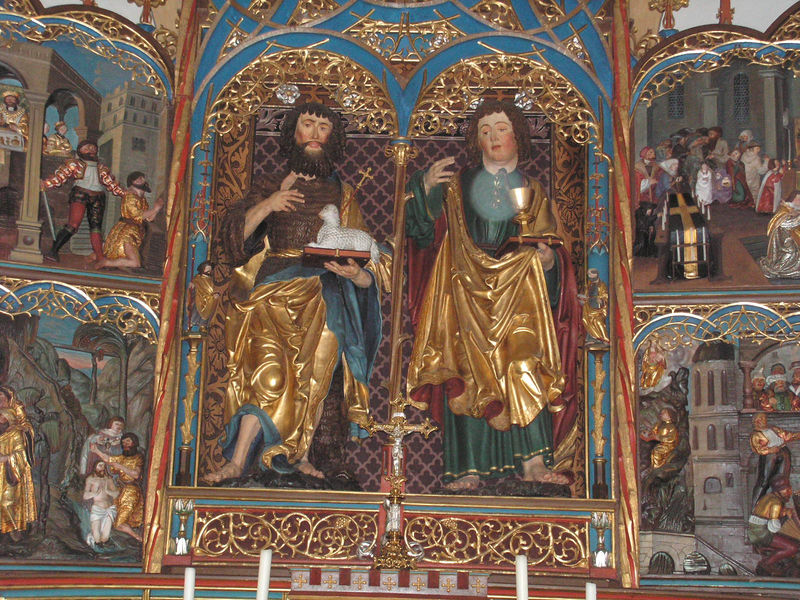
Titel: Pfarrkirche St. Johannes in Landau an der Isar
Standort: Landau an der Isar, Pfarrkirche St. Johannes (EU - D - Bayern)
Schlagwörter: blau, flügel, mann, wasser, grün, menschen, braun, frau, holz, männer, säule, muster, ornament, bart, bibel, johannes, silber, täufer, brücke, kirche, gold, kelch, gotik, turm, skulptur, bücher, zwei, figuren, church, kerzen, lamm, schaf, buch, kreuz, schwert, altar, ranke, schnitzerei, sarg, jesus, baroque, heilige, bemalung, vergoldung, geschnitzt, schnitzen, flechtwerk, maßwerk, tabernakel, retabel, lamm gottes, agnus dei, old, vergoldetlamm, opfer flügelaltar, statuary, holzschnitzkunst johannes